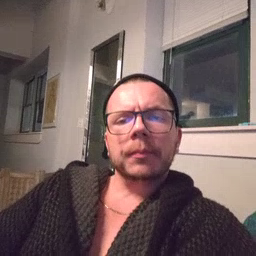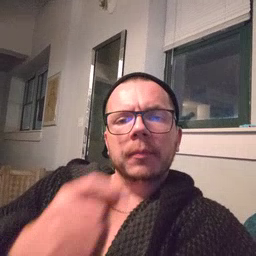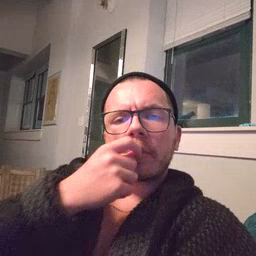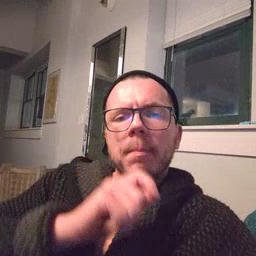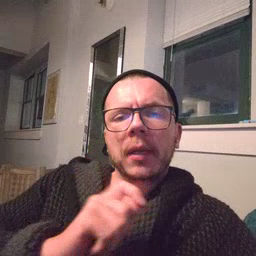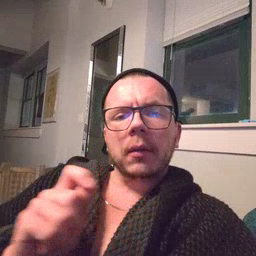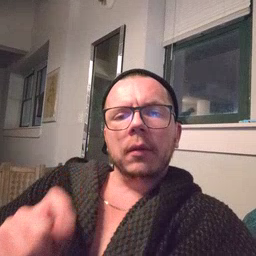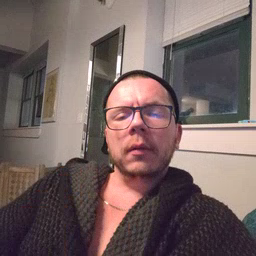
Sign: pencil